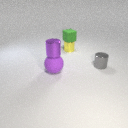
large purple rubber sphere to the left of small gray metal cylinder